Interaction volume radius: 5 \u00c5
Interaction volume height: 20 \u00c5
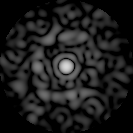
Disorder parameter: 0.8506